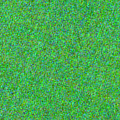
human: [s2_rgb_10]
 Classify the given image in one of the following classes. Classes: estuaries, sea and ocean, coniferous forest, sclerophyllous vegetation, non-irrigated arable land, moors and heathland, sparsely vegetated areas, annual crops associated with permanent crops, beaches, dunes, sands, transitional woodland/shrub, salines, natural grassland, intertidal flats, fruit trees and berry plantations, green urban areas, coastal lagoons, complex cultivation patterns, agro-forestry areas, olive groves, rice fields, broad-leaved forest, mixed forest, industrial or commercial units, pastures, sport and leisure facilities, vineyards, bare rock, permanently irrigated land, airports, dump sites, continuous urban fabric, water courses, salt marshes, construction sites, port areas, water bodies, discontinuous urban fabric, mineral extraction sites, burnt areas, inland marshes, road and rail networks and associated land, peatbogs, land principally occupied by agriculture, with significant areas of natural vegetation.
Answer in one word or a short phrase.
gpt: sea and ocean